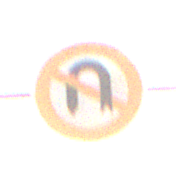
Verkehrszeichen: VerbotWenden
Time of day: SunriseSunset
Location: Outdoor (Nature)
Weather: PartlyCloudy
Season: NotSpecified
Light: Natural